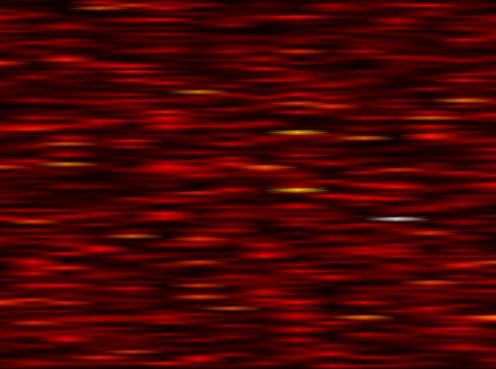
Label: FBMC